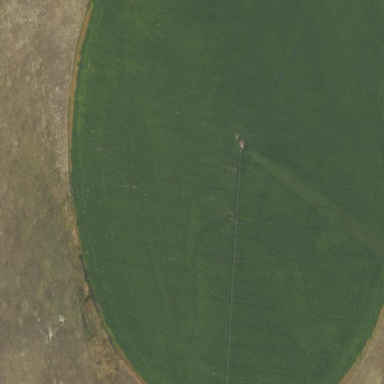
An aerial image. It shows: Farmland with pivot irrigation system.